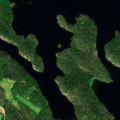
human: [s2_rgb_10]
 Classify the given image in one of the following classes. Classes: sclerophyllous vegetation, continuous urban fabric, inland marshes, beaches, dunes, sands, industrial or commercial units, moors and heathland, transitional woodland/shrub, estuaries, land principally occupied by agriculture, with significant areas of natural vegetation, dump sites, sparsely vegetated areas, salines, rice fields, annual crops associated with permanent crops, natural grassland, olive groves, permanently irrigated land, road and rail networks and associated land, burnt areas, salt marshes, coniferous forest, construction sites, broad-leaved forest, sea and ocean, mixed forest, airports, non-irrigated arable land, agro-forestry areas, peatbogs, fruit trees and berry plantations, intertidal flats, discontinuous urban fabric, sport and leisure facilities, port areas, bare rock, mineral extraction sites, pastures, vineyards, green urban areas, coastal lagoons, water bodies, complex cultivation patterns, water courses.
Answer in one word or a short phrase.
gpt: coniferous forest, mixed forest, water bodies